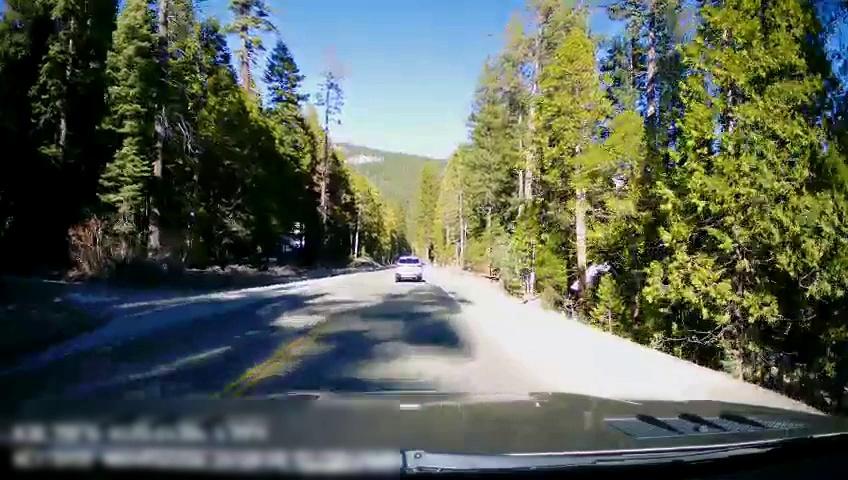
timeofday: Day
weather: Sunny
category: Drivable Space
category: Vehicles | SUV
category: Lanes | Opposite Lane
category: Lanes | Current Lane